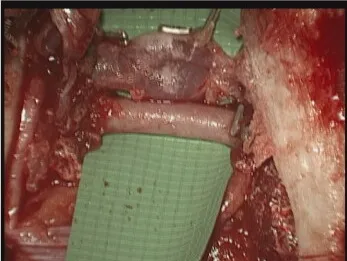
(a-d) Intraoperative photographs and graphic illustration of the left 2nd intercostal space demonstrating the "venous ring" of the internal mammary vein, medial to the artery.
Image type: medical_photograph (other_medical_photograph)